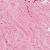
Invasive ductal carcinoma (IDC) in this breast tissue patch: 0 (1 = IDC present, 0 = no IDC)